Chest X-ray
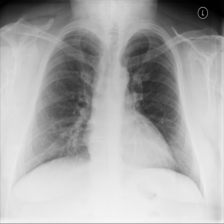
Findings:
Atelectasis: negative
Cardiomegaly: positive
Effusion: negative
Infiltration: negative
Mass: negative
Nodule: negative
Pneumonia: negative
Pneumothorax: negative
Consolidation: negative
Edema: negative
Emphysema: negative
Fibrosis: negative
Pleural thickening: negative
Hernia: negative